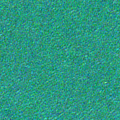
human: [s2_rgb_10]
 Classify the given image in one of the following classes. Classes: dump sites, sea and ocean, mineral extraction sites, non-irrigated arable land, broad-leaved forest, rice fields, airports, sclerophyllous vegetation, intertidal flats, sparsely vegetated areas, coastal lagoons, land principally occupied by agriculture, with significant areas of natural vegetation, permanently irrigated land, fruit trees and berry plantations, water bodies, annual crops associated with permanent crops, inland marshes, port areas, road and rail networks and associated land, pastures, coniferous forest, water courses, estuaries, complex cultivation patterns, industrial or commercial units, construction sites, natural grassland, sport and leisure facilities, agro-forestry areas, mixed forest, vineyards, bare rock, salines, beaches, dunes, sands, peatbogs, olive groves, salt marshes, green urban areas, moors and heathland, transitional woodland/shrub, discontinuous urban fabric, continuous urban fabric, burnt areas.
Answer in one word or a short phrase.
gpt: sea and ocean